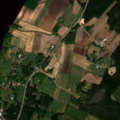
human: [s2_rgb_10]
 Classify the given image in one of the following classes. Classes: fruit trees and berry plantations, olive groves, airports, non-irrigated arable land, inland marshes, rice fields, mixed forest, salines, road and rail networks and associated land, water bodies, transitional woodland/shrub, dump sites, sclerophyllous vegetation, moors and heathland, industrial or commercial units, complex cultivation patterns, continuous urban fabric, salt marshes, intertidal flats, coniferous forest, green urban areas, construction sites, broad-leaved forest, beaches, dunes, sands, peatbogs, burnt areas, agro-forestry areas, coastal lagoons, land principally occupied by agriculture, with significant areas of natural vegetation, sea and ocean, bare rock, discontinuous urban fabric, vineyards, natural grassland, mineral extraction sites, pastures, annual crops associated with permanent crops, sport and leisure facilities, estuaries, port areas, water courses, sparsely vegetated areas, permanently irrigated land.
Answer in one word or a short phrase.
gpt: non-irrigated arable land, land principally occupied by agriculture, with significant areas of natural vegetation, coniferous forest, water bodies